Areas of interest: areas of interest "Sunny Primary School Staff Residential Building"
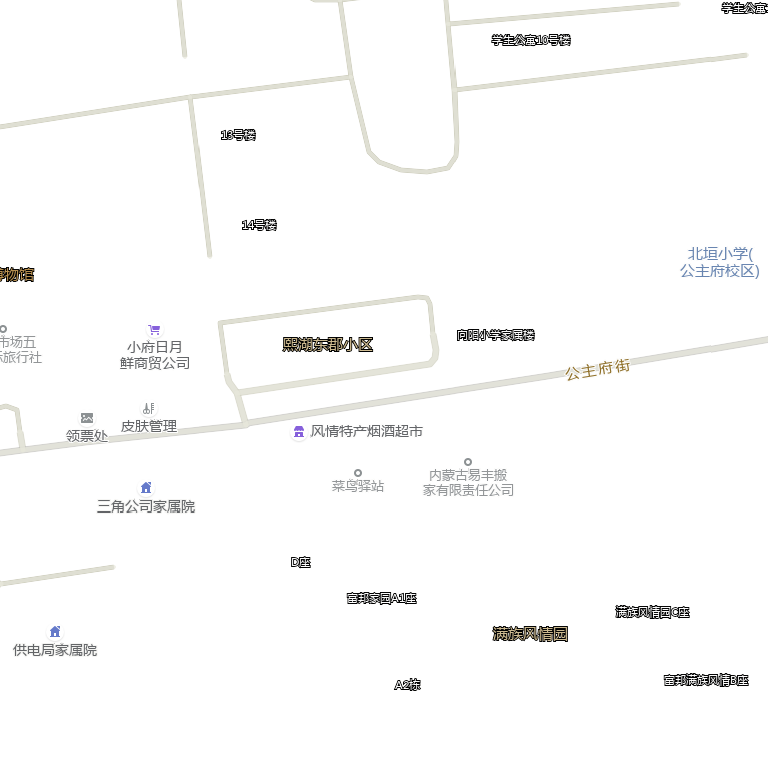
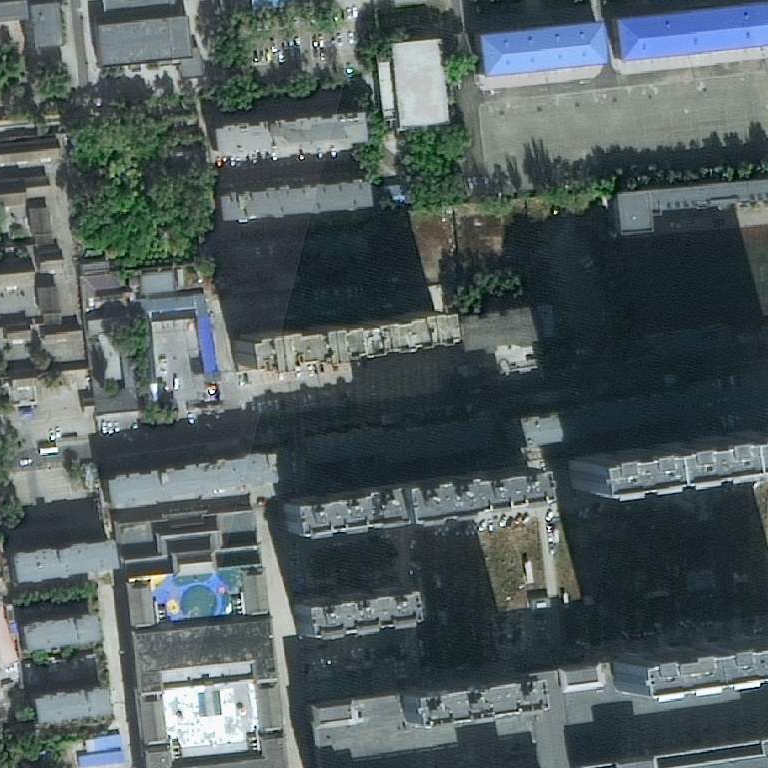